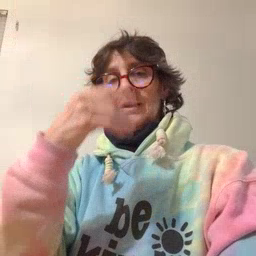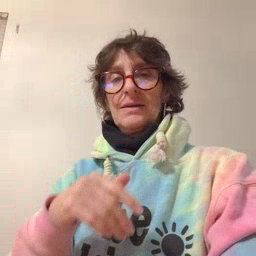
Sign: flag